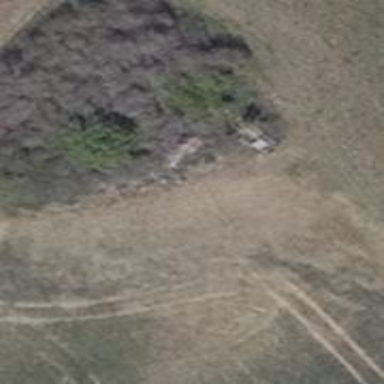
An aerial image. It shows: Hunting stand.